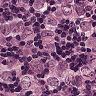
Metastatic tissue present: yes